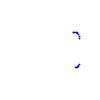
Particle: proton